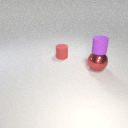
small purple rubber cylinder above large red metal sphere